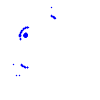
Particle: electron